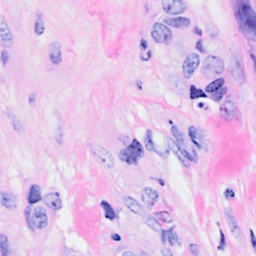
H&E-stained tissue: Breast